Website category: auto
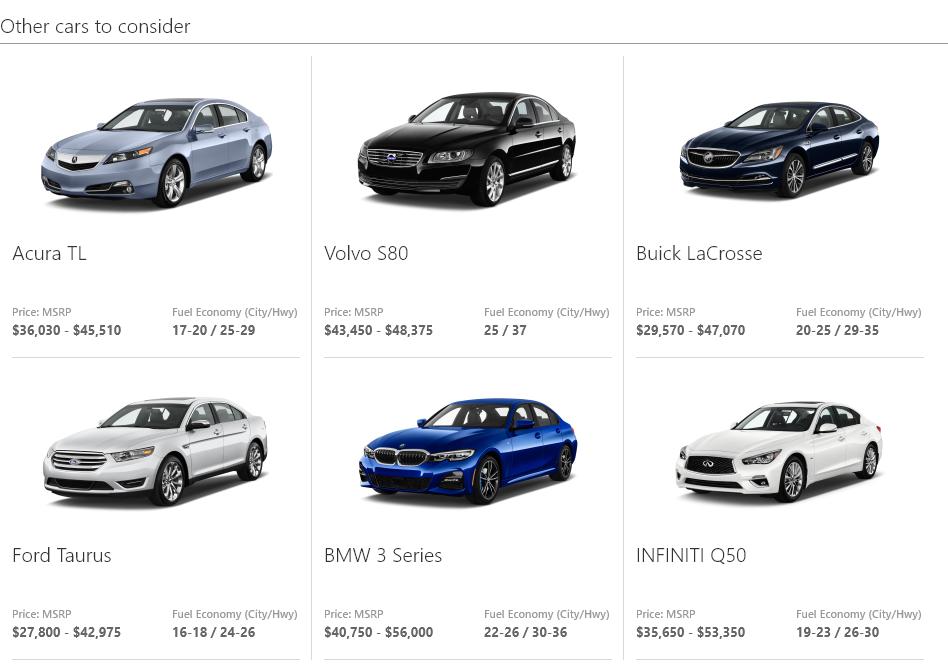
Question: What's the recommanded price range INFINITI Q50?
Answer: $35,650 - $53,350

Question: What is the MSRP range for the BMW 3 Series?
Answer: $40,750 - $56,000

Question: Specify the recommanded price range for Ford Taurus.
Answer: $27,800 - $42,975

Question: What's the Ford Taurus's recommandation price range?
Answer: $27,800 - $42,975

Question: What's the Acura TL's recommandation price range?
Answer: $36,030 - $45,510

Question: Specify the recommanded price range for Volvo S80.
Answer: $43,450 - $48,375

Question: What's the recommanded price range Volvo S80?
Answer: $43,450 - $48,375

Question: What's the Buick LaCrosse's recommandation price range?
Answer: $29,570 - $47,070

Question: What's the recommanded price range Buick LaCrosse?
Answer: $29,570 - $47,070

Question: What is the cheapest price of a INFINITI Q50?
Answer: $35,650

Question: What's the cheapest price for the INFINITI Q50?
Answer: $35,650

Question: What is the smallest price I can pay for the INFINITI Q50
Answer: $35,650

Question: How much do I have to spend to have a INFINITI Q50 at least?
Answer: $35,650

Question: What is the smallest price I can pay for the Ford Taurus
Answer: $27,800

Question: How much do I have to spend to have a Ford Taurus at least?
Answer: $27,800

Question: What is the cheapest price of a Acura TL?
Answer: $36,030

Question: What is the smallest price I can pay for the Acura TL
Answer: $36,030

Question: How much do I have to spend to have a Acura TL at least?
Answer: $36,030

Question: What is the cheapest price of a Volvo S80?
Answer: $43,450

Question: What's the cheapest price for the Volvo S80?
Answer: $43,450

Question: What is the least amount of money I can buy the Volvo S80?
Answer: $43,450

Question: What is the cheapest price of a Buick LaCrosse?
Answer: $29,570

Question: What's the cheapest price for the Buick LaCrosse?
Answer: $29,570

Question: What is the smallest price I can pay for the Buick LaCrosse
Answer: $29,570

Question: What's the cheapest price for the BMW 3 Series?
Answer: $40,750

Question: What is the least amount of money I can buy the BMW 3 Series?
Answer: $40,750

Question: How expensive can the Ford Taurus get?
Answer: $42,975

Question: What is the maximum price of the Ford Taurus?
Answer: $42,975

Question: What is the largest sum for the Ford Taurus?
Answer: $42,975

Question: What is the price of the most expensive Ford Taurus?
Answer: $42,975

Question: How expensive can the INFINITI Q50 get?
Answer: $53,350

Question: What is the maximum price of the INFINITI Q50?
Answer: $53,350

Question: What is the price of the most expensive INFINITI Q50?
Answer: $53,350

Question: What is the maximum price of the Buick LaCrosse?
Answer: $47,070

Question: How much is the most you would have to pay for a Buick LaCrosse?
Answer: $47,070

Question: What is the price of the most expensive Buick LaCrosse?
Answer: $47,070

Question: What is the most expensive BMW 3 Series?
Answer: $56,000

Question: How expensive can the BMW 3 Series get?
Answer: $56,000

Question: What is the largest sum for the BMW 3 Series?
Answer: $56,000

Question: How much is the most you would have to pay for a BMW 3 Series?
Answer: $56,000

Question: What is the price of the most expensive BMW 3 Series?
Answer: $56,000

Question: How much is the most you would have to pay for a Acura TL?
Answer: $45,510

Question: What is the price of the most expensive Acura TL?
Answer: $45,510

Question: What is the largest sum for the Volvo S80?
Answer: $48,375

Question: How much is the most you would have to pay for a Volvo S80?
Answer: $48,375

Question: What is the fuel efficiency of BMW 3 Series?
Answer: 22-26 / 30-36

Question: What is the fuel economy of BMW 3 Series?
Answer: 22-26 / 30-36

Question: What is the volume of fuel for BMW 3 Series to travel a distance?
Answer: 22-26 / 30-36

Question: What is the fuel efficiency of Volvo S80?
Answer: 25 / 37

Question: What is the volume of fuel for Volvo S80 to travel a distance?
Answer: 25 / 37

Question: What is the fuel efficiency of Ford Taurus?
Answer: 16-18 / 24-26

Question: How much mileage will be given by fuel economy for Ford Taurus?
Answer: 16-18 / 24-26

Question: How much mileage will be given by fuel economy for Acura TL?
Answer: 17-20 / 25-29

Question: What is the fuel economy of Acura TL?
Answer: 17-20 / 25-29

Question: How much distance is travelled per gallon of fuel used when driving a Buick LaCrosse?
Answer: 20-25 / 29-35

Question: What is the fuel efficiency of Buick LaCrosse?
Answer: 20-25 / 29-35

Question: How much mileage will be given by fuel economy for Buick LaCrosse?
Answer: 20-25 / 29-35

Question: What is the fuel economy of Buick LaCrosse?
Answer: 20-25 / 29-35

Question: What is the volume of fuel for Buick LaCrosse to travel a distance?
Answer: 20-25 / 29-35

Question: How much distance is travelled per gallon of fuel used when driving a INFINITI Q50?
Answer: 19-23 / 26-30

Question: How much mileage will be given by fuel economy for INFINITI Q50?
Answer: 19-23 / 26-30

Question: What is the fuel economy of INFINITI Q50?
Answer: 19-23 / 26-30

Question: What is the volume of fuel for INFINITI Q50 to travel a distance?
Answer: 19-23 / 26-30

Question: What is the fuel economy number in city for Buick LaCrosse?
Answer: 20-25